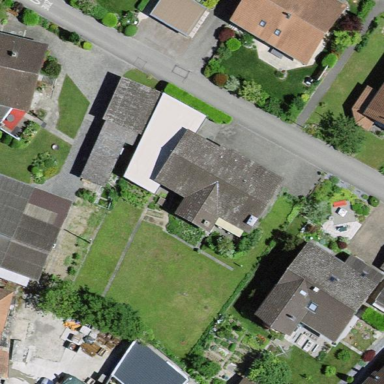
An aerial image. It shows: Residential building.